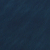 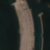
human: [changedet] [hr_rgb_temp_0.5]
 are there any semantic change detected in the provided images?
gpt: An elongated island made of dredged sand and rocks appears in the sea.